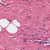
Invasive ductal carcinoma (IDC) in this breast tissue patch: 0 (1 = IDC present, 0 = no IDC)